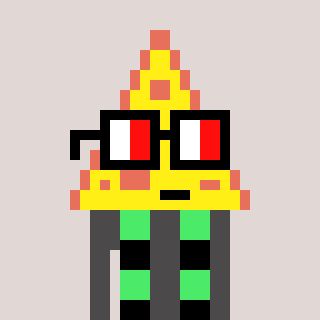
a pixel art character with square glasses with black frames and red eyes, a pizza-shaped head and a grayscale-colored body on a warm background